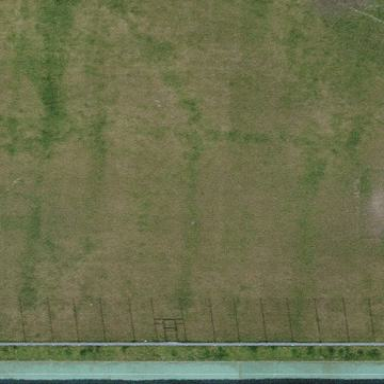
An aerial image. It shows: Soccer pitch with grass surface for leisure land.